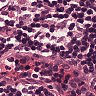
Metastatic tissue present: no